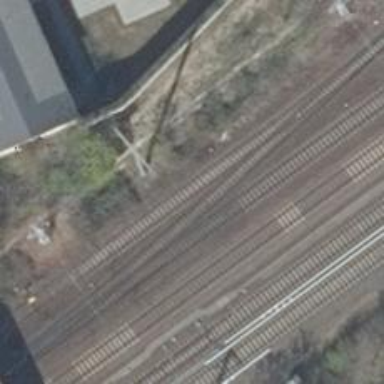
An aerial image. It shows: Railway yard in service.